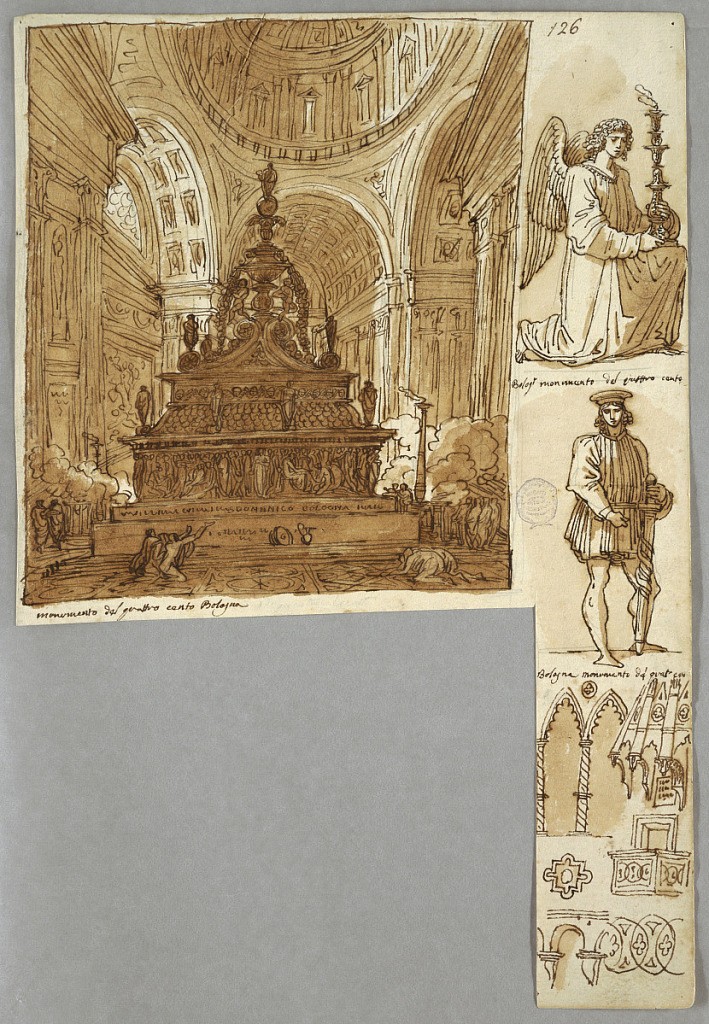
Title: Sketchbook Page, Folio 64: Study after Bolognese Architecture and Monuments, Including Arch of San Domenico; Verso: Geometric Studies
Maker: Felice Giani, Italian, 1758–1823
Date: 1811
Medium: Pen and brown ink, brush and bistre wash over traces of black chalk on laid paper
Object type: Drawing
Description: Recto: formerly cut apart, composition is now rejoined.  At upper left, Ark in church of San Domenico, inscribed on plinth: S. DOMENICO BOLOGNA; and below drawing: monumento del quattro cento Bologna.  Lower left, buildings along river Reno, Bologna, inscribed below: fabriche sul Reno Bologna.  In lower corner: 64.  At lower center, Loggia della Marcanzia, Bologna, inscribed below: la Mercanzia Gotico belisimo Bologna.  At upper right, inscribed below kneeling angel with candelabrum, from Ark: Bologna monumento del quattro cento.  In upper right corner "126".  At center right, sketch of standing male in Renaissance dress with sword in scabbard, inscribed below: Bologna monumento del quat° cen. At lower right, sketches of Gothic architectural details and ornaments.  On verso: page of geometric diagrams with explanations, in pen and dark brown ink. Freehand diagrams show how to use compass to construct certain form; Pythagorean table at lower left.